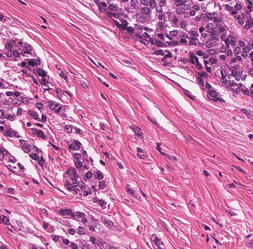
Tumor epithelial tissue: yes
Tumor-associated stroma tissue: yes
Normal tissue: no